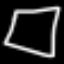
Label: square